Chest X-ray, AP view. Patient: 38 years old, sex F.
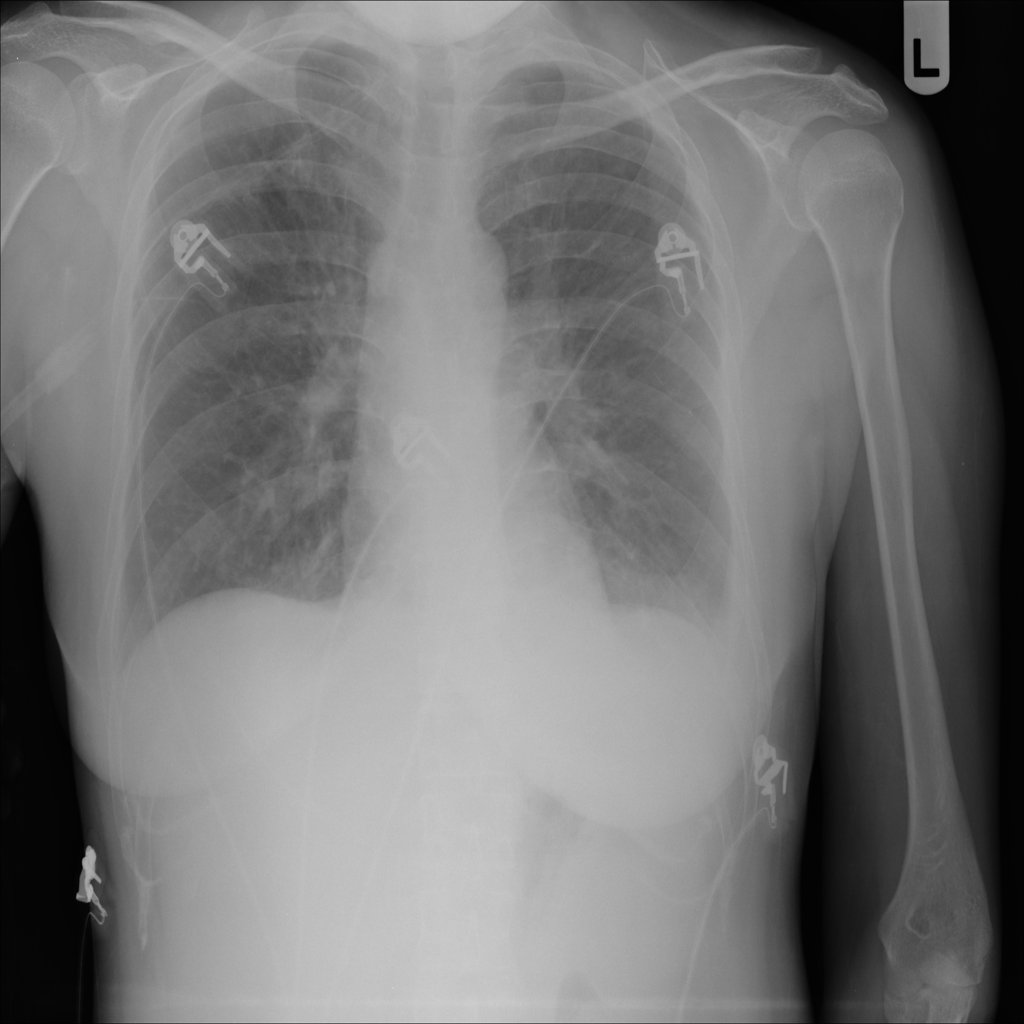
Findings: Edema, Effusion